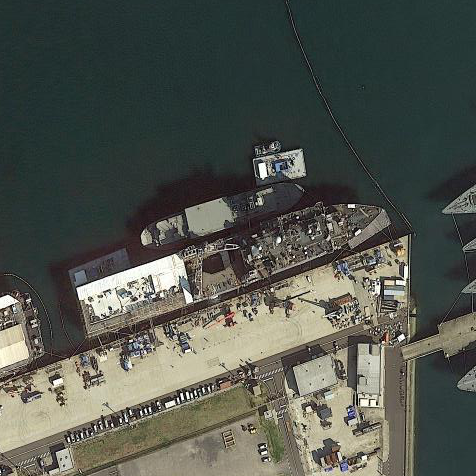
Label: Whitby_Island-class_dock_landing_ship